Interaction volume radius: 5 \u00c5
Interaction volume height: 20 \u00c5
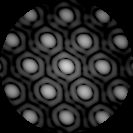
Disorder parameter: 0.02421